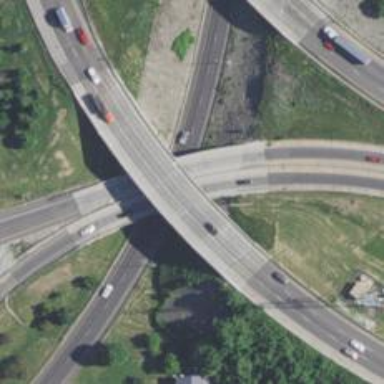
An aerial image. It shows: Asphalt motorway link with onramp.